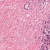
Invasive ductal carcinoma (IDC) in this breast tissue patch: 1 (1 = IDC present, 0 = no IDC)